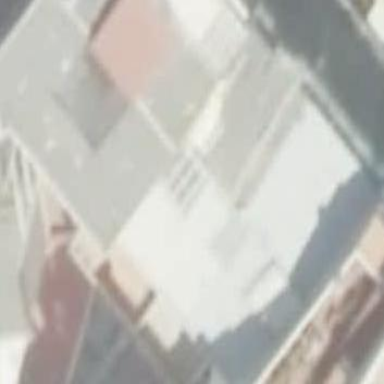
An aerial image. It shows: Part of building.